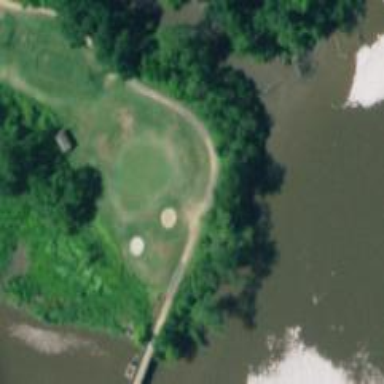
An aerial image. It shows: View of golf hole.